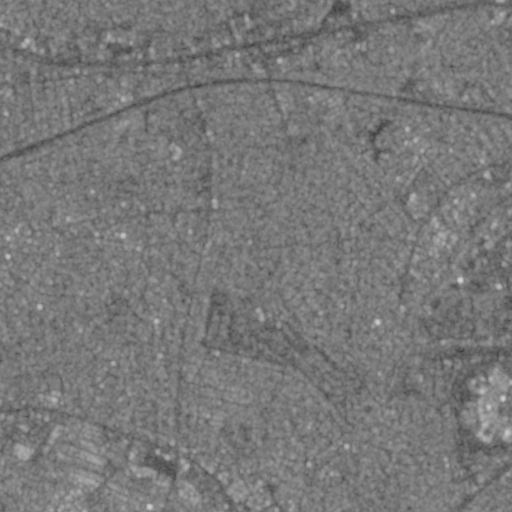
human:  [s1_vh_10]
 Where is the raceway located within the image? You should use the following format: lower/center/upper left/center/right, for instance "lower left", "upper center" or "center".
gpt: The raceway is located in the lower right of the image.
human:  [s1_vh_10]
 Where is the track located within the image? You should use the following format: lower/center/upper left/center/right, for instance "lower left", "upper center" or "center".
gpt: The track is located in the center right of the image.
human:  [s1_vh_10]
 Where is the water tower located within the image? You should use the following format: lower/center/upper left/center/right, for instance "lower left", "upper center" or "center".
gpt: The water tower is located in the lower center of the image.
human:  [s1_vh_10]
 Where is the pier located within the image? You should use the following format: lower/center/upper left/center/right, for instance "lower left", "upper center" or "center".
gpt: The pier is located in the center of the image.
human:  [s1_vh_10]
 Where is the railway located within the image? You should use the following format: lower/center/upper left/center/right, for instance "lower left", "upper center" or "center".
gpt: The railway is located in the upper of the image.
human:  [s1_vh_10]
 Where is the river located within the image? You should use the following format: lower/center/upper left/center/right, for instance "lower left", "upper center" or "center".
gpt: The river is located in the lower right of the image.
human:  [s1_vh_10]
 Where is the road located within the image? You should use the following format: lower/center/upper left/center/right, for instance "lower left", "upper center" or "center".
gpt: There is no road in the image.

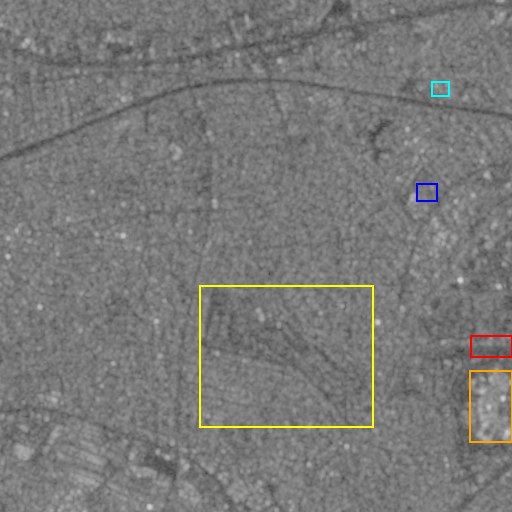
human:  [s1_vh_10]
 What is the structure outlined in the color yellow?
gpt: The structure outlined in yellow is a park.
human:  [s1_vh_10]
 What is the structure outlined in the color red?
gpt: The structure outlined in red is a parking lot.
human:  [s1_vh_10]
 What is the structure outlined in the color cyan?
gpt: The structure outlined in cyan is a power substation.
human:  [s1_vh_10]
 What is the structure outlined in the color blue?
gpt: The structure outlined in blue is a track.
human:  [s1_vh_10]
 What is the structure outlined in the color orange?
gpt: The structure outlined in orange is a building.
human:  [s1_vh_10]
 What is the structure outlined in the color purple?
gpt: There is no purple outline.